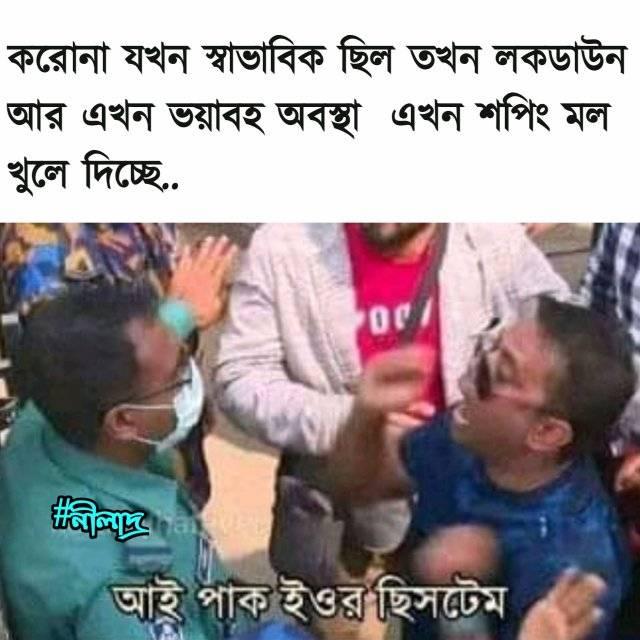
Caption: করোনা যখন স্বাভাবিক ছিল তখন লকডাউন আর এখন ভয়াবহ অবস্থা এখন শপিং মল খুলে দিচ্ছে...   আই পাক ইওর ছিসটেম
Label: hate